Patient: sex F, age 55
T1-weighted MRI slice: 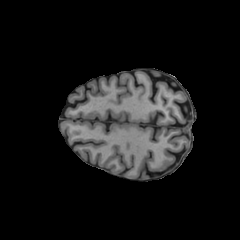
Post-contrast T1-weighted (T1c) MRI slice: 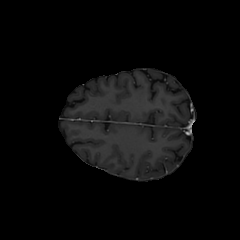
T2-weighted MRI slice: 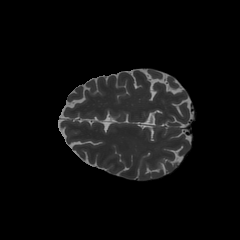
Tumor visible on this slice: no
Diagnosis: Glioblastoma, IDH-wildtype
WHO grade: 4